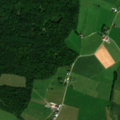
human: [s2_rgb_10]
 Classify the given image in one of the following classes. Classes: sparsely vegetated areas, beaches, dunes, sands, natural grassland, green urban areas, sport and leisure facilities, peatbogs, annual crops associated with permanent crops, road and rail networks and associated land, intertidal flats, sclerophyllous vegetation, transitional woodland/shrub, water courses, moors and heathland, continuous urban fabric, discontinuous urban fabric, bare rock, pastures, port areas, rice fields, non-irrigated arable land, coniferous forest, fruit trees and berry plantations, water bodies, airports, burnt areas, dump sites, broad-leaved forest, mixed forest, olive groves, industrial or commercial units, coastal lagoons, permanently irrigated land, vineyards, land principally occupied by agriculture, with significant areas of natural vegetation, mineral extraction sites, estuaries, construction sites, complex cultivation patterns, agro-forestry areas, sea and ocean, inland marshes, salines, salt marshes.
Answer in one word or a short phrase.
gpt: discontinuous urban fabric, pastures, complex cultivation patterns, broad-leaved forest, mixed forest